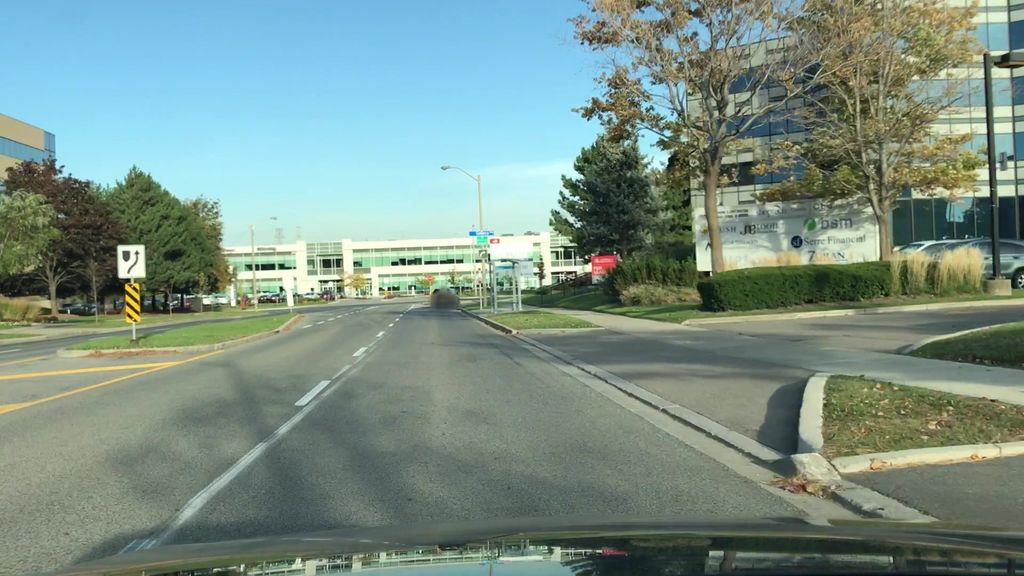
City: toronto